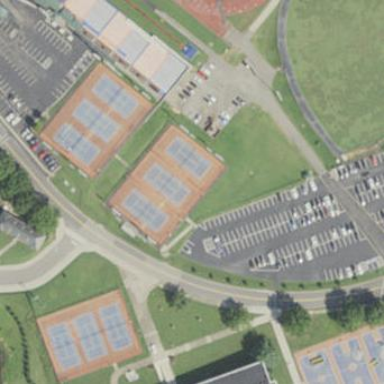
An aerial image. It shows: Tennis court on the leisure land pitch.